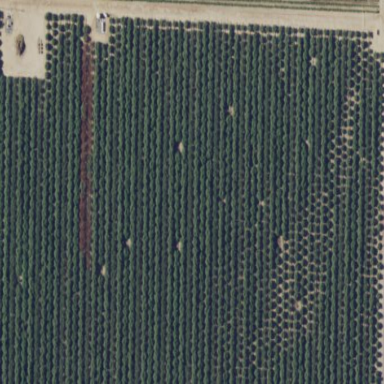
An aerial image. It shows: Orchard.